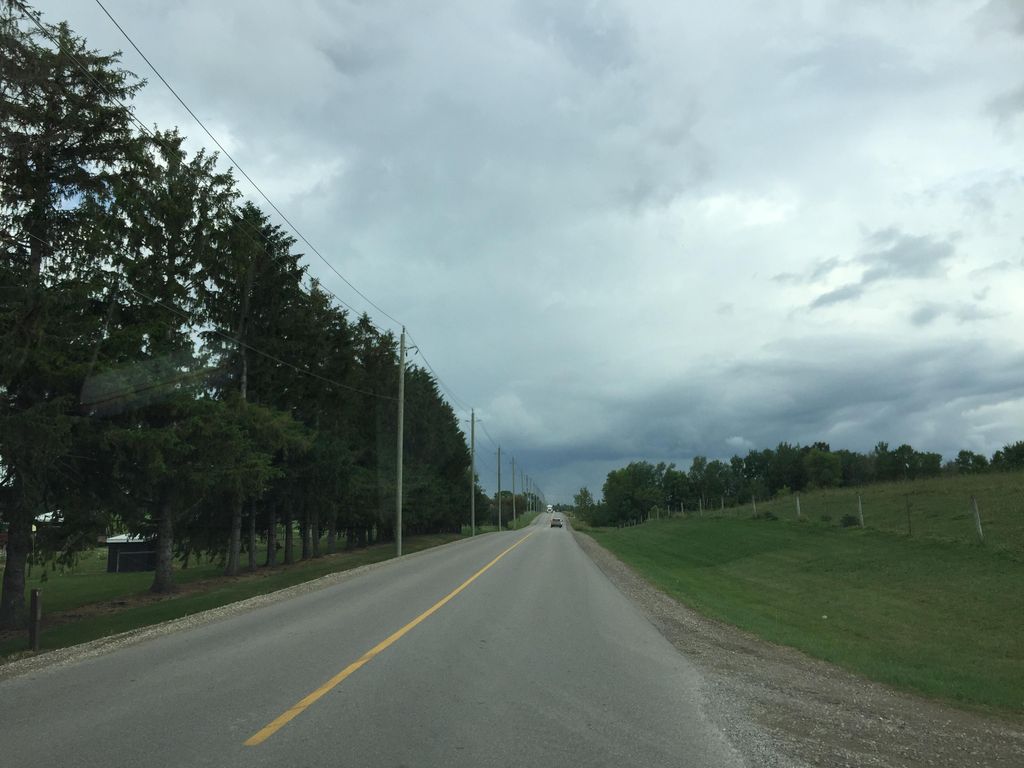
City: kitchener-waterloo